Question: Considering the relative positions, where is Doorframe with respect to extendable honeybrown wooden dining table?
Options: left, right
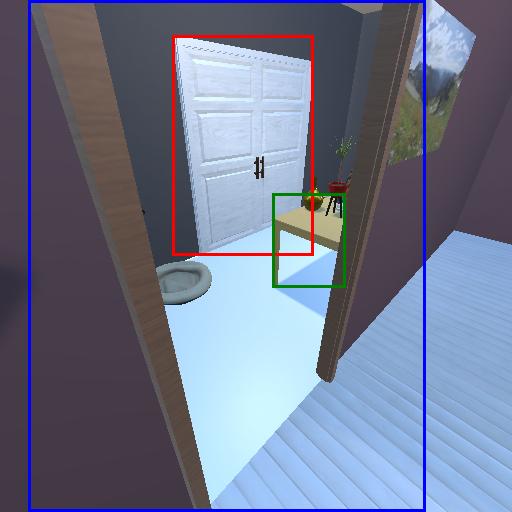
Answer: left